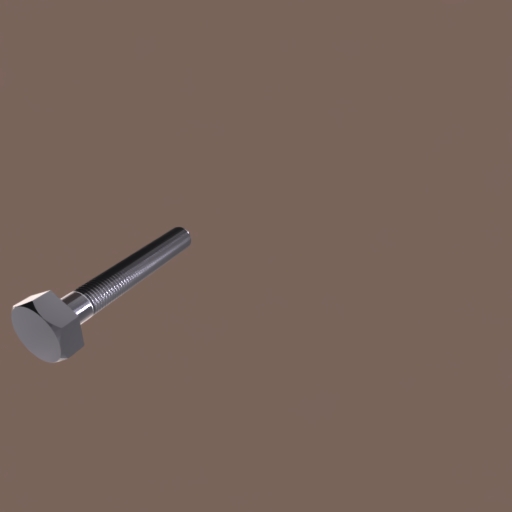
Label: bolt